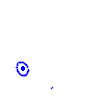
Particle: electron